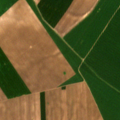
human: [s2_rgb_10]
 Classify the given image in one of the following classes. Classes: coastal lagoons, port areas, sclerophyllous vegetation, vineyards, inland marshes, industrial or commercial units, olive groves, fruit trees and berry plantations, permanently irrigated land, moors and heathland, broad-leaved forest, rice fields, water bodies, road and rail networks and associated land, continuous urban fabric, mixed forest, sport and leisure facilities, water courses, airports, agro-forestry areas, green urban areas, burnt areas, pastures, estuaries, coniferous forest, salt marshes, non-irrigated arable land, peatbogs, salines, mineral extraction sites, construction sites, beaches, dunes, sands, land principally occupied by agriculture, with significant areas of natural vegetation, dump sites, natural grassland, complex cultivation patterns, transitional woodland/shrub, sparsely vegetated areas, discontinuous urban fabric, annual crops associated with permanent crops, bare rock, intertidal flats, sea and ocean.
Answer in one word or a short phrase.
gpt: non-irrigated arable land